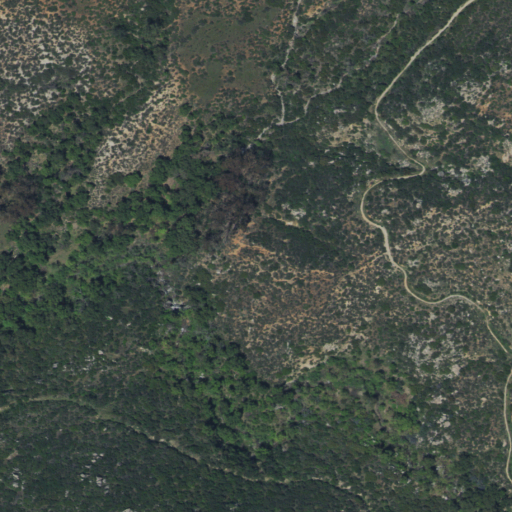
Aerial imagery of valley in California named Upper Hellhole containing shrub, evergreen forest, and woody wetlands